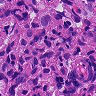
Metastatic tissue present: yes